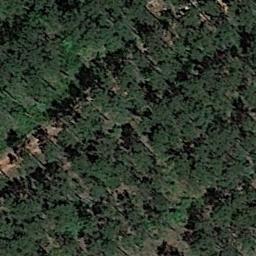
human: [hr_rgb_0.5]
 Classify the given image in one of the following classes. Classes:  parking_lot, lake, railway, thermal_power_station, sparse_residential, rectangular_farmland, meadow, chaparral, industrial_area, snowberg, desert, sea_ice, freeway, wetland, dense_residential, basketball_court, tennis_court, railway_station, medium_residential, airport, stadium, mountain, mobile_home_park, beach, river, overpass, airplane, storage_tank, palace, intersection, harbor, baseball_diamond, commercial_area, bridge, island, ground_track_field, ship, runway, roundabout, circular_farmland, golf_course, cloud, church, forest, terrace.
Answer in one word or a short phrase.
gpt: forest